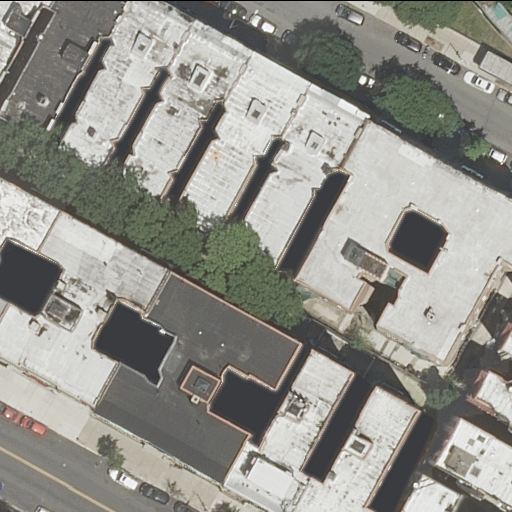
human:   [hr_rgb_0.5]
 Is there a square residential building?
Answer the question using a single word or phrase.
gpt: no

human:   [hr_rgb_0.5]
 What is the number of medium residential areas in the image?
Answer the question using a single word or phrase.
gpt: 0

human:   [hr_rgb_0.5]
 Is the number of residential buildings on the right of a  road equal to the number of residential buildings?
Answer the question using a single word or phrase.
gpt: no

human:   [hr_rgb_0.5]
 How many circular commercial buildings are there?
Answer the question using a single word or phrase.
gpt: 0

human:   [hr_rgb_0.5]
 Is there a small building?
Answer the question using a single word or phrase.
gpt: yes

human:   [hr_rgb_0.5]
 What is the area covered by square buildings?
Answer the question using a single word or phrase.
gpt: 0m2

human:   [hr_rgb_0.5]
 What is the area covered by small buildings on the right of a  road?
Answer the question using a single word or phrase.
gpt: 90m2

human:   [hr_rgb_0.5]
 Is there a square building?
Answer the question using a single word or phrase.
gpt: no

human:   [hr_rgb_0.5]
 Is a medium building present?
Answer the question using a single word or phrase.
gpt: yes

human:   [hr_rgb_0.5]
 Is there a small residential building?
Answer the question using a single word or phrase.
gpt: yes

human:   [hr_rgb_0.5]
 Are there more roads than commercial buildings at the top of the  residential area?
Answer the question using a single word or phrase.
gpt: yes

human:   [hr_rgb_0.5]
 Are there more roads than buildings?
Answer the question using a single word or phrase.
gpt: no

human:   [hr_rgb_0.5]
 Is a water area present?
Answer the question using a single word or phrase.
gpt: no

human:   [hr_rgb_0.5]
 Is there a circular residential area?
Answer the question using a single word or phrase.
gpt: no

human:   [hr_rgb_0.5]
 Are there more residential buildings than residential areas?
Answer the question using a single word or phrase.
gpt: yes

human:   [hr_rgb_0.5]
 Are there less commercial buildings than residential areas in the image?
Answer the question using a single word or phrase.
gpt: yes

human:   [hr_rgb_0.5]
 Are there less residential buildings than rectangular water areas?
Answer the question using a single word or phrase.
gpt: no

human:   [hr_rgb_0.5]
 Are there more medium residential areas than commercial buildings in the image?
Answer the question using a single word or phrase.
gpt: no

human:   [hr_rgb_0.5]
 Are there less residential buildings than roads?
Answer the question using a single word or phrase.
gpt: no

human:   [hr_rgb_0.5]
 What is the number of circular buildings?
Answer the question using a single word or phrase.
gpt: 0

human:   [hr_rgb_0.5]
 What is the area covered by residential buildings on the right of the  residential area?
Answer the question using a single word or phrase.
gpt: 0m2

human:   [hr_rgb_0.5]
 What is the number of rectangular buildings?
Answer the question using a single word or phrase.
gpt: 5

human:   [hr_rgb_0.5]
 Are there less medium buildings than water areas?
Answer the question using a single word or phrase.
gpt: no

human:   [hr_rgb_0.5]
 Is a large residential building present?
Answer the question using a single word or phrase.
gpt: yes

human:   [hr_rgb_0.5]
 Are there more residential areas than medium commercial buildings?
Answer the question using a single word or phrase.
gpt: yes

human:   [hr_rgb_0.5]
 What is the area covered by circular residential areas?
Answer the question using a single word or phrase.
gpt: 0m2

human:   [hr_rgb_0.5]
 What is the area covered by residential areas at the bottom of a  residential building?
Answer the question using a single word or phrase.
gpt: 0m2

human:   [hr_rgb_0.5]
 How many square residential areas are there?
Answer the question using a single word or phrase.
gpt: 0

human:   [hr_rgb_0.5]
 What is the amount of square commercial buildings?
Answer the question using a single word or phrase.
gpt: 0

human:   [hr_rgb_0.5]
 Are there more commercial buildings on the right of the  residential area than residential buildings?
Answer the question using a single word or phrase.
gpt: no

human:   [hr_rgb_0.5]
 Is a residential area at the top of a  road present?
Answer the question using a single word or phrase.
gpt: yes

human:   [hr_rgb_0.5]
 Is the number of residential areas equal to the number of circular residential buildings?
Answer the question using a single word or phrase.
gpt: no

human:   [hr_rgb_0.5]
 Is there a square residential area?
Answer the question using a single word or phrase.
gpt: no

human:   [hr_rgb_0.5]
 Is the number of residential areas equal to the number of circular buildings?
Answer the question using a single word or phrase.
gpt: no

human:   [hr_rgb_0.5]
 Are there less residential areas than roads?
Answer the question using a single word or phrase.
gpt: yes

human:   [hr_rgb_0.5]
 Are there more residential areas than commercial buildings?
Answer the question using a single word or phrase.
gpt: yes